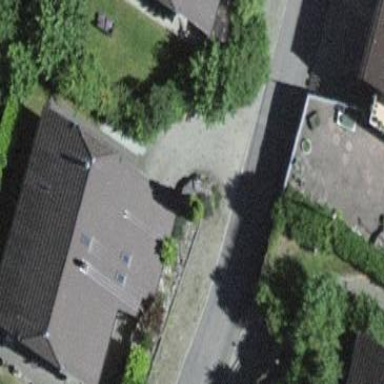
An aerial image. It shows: Residential building.